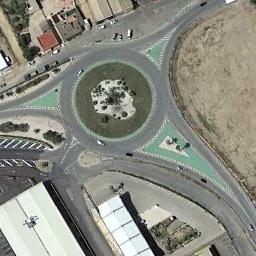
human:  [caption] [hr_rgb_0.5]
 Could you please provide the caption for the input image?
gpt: There are several moving vehicles on the road at the roundabout, Many buildings and some trees and a few lawns around the roundabout .

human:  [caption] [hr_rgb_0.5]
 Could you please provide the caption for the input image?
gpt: The roundabout is on the bare land next to buildings .

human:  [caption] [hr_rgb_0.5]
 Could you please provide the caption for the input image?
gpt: The roundabout with some exits and entrances is surrounded by some buildings and a clearing .

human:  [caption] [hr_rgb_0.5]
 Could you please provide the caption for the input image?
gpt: Several buildings are next to the roundabout .

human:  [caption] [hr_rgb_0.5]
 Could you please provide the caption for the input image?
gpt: There are some buildings beside the roundabout .